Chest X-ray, AP view. Patient: 42 years old, sex F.
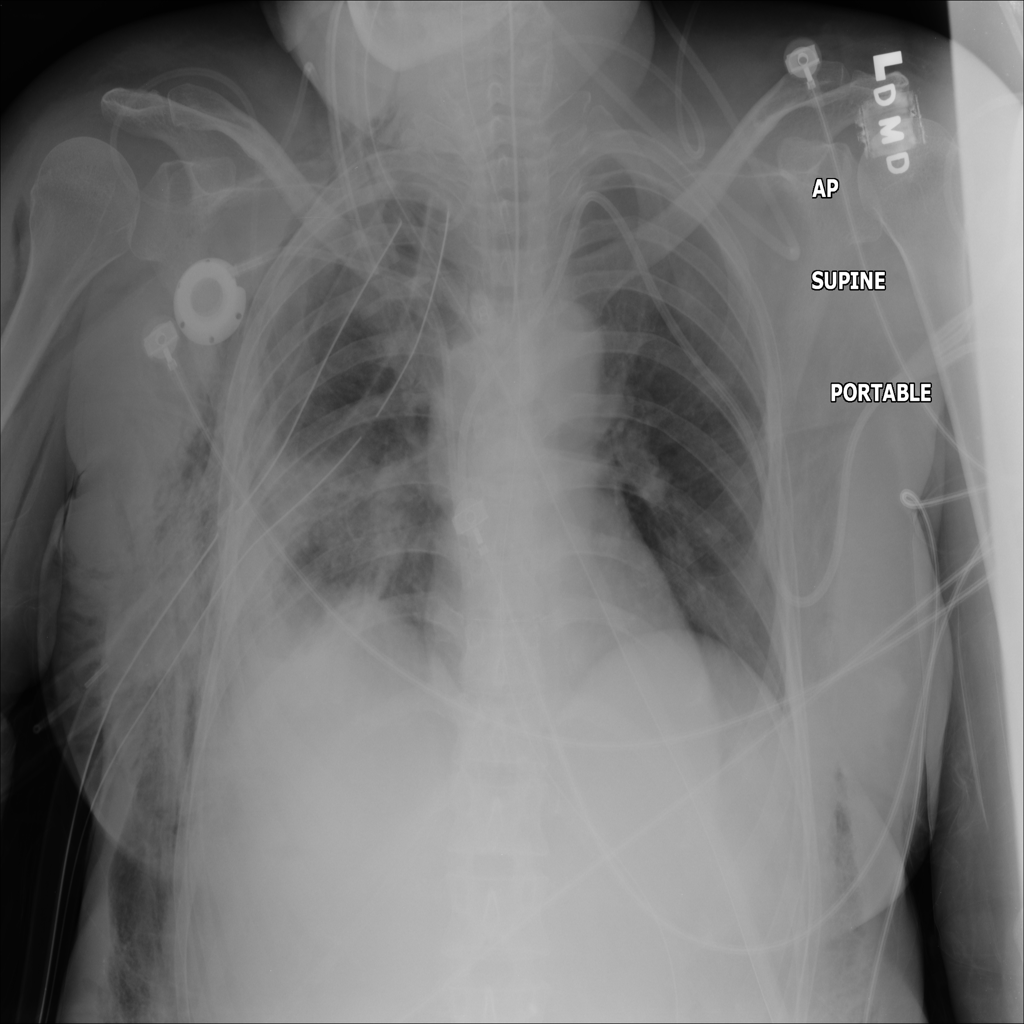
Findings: No Finding